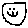
Label: smiley face